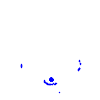
Particle: pion